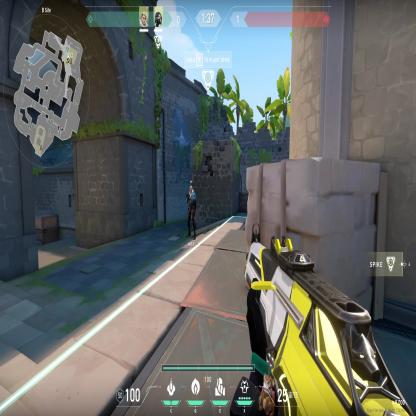
Label: teammate